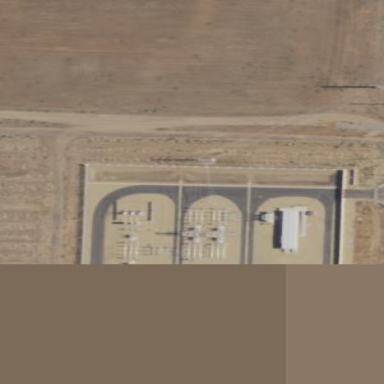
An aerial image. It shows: Power substation.